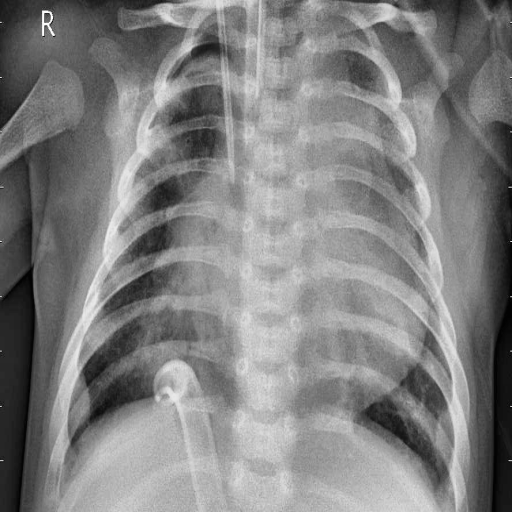
Finding: PNEUMONIA